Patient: sex F, age 33
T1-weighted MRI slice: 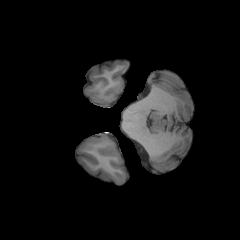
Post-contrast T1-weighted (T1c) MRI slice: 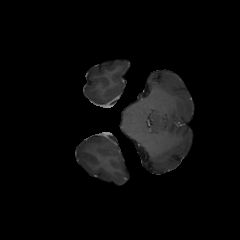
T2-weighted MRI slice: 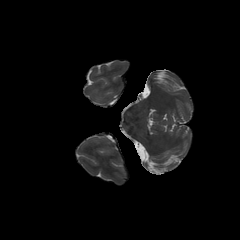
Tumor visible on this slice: no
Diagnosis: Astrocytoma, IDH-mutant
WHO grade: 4